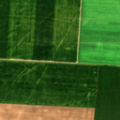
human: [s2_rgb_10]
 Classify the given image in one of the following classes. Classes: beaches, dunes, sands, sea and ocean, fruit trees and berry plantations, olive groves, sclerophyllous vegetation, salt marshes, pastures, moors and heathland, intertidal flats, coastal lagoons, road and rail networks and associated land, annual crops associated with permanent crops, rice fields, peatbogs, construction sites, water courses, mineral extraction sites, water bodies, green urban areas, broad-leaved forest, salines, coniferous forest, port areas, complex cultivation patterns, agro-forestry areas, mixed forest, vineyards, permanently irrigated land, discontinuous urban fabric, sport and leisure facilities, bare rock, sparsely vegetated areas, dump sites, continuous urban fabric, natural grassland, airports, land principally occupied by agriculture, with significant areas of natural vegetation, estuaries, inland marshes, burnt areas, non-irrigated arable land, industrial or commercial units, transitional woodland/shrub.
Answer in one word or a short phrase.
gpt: non-irrigated arable land